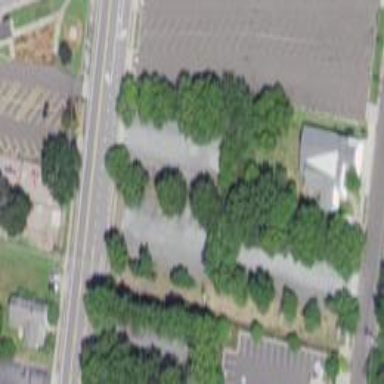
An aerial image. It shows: Park and ride parking facility with surface parking.